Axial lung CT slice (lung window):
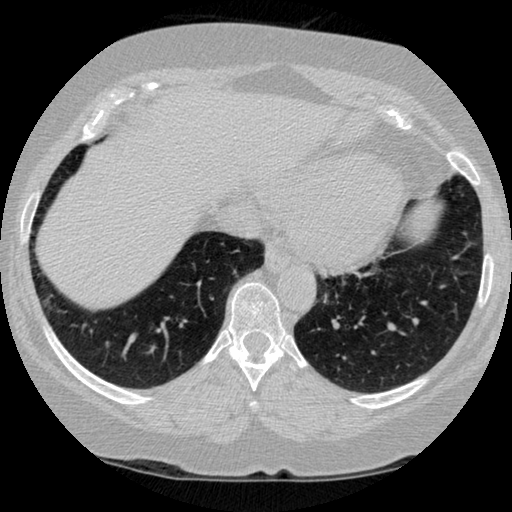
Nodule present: no